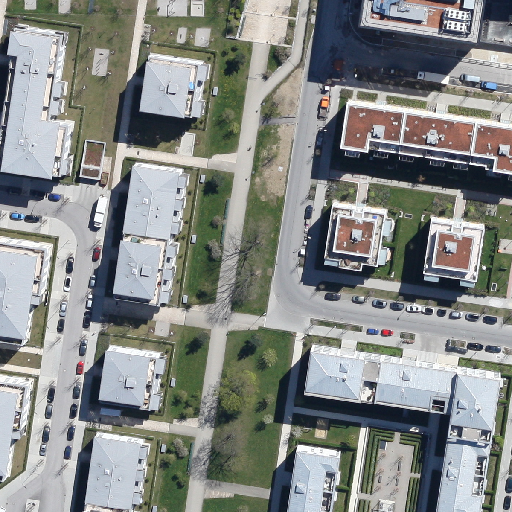
Referring expression: car driving on the road